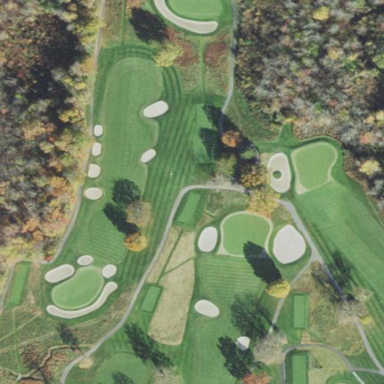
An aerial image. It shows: Area with grass used as rough in golf course.